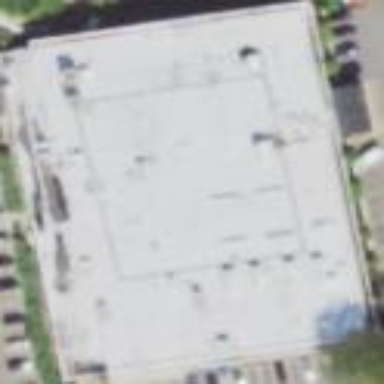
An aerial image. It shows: Commercial building.